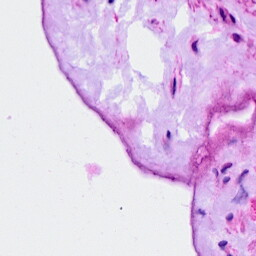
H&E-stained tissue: Ovarian